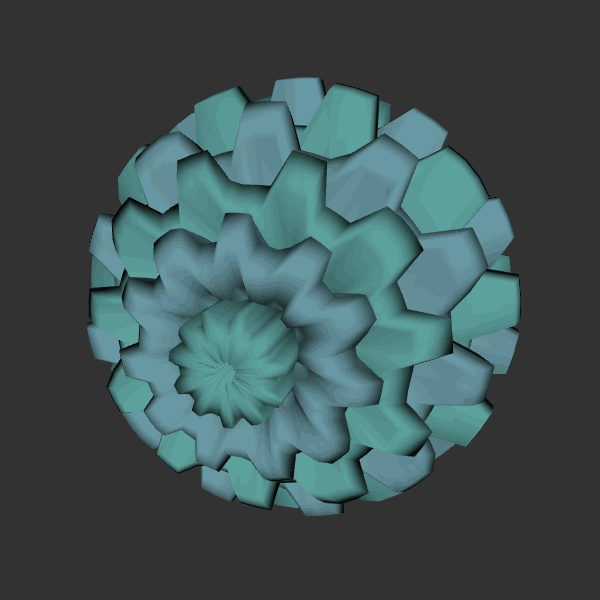
Background: dark